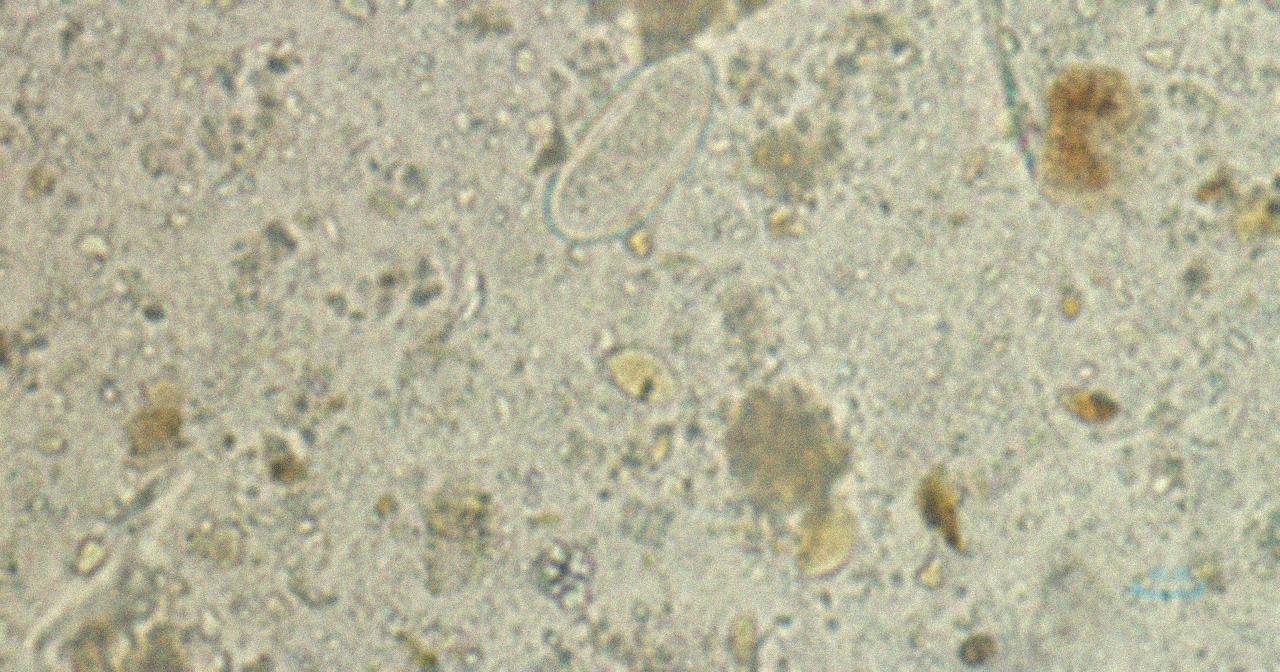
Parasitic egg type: Enterobius vermicularis